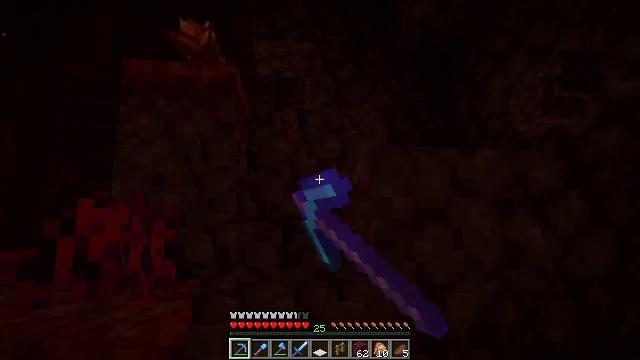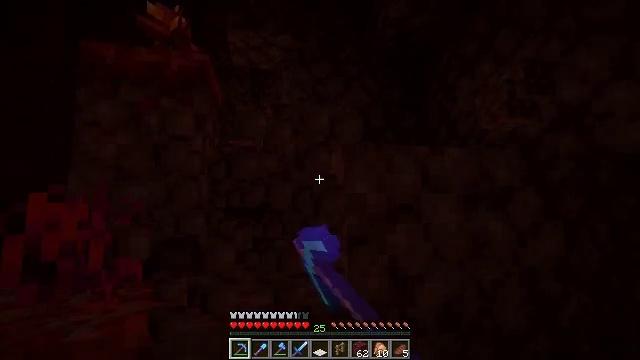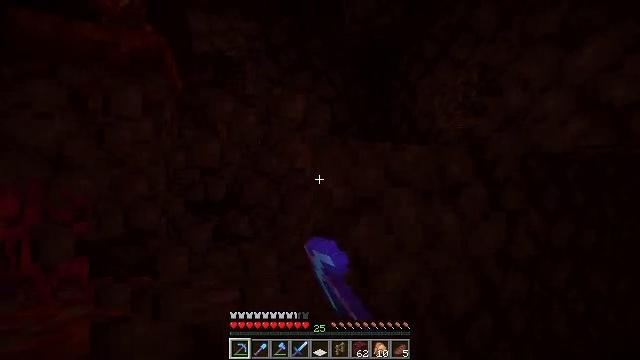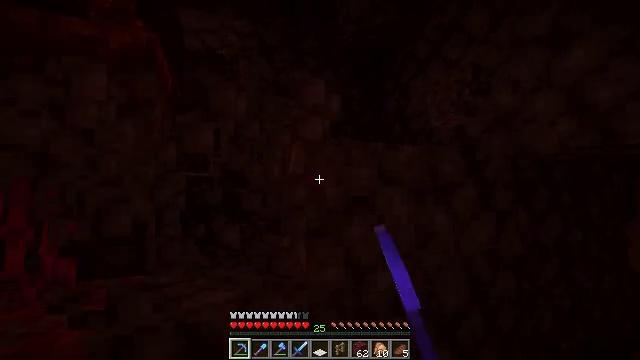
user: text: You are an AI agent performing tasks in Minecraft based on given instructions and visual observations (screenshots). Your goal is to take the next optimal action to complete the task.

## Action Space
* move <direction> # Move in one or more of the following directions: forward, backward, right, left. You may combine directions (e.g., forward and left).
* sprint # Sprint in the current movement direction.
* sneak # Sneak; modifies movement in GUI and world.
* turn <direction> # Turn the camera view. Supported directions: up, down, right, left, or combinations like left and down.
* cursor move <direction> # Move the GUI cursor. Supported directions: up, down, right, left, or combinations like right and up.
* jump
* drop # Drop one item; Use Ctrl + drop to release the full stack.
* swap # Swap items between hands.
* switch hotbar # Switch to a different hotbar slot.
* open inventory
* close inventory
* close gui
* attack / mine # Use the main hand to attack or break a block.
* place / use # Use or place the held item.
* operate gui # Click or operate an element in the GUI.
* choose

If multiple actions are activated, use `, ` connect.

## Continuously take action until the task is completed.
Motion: motion action
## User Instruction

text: Dig up crimson nylium with a pickaxe.
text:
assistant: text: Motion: turn right and down
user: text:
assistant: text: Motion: turn right and down
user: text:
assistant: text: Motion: turn right
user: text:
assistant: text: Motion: no_op